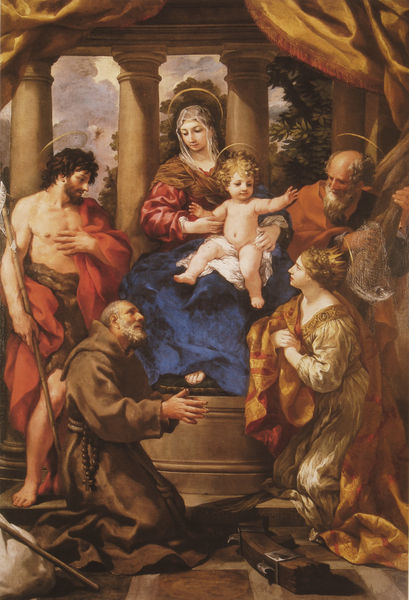
Titel: Madonna con il Bambino, e i santi Giovanni Battista, Felice da Cantalice, Andrea e Caterina della rota
Künstler: Pietro da Cortona
Standort: Milano
Institution: Pinacoteca di Brera
Schlagwörter: baum, blau, gott, himmel, nackt, umhang, wolken, bäume, dreieck, gelb, landschaft, menschen, braun, frau, licht, marmor, säule, säulen, rot, tuch, wolke, malerei, bart, bärte, barock, gesicht, halten, johannes, sockel, stein, hände, vorhang, öl, kirche, boden, gewand, gold, kutte, mantel, tücher, gewänder, kind, mutter, krone, seide, engel, italien, venedig, stab, kette, baby, rad, thron, kopftuch, draperie, balken, podest, junge, barfuss, kolonnade, kirch, religion, seil, fliesen, knien, beten, architrav, schoss, heiligenschein, nimbus, christus, jesus, kniend, segen, mönch, franziskus, heiliger, mönche, könige, tempel, königin, heilige, dorisch, anbeten, heilig, maria, madonna, anbetung, mutter gottes, bitte, joch, hirte, hirten, erzengel, petrus, bitten, aureole, josef, joseph, geburt, gebälk, johannes der täufer, stifter, heiligenscheine, barbara, katharina, segensgestus, einsiedler, anflehen, thronend, jakobus, numbus, madona, sedes sapientiae, anbete, tuskanisch, sockelö, conversatione sacra, steckne, gottesmtter, baba, madonna christuskind